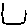
Label: square